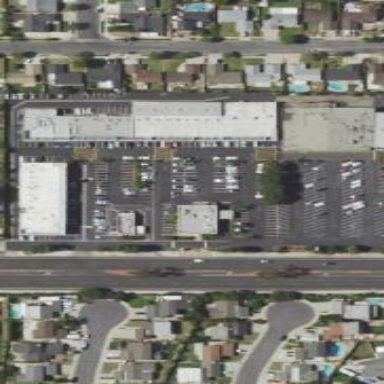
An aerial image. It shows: Parking area.